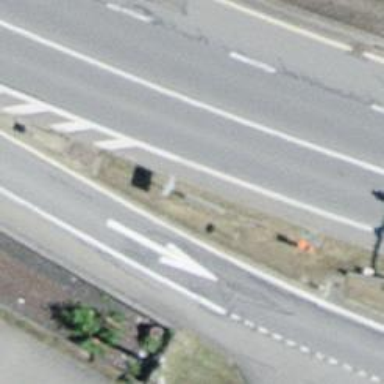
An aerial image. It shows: Primary road with asphalt surface.